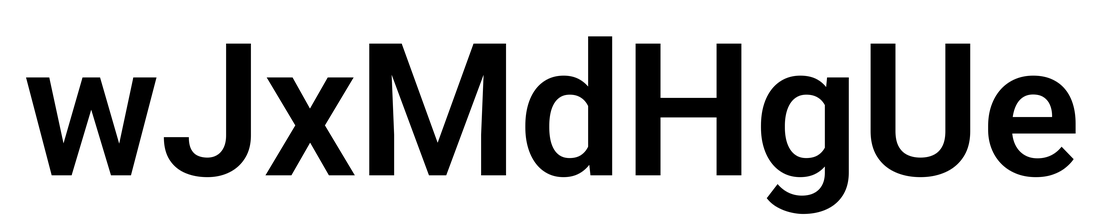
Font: Roboto_SemiBold